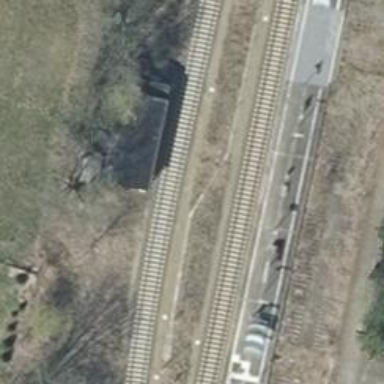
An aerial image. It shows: Railway siding for service.